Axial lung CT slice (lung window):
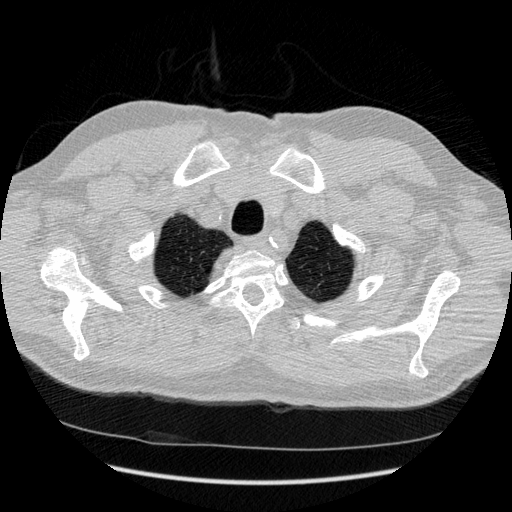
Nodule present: no